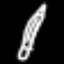
Label: pencil